Field crop: maize
Growth stage: 2
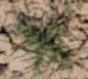
Species: salsola